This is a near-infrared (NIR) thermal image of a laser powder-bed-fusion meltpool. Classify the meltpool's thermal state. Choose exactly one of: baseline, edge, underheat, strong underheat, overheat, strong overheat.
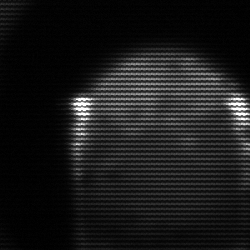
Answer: edge